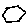
Label: hexagon